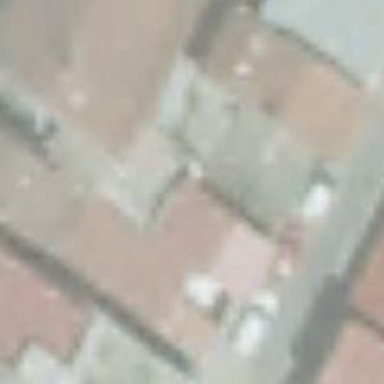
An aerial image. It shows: Residential building.